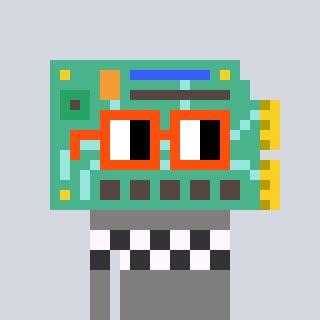
a pixel art character with square orange glasses, a chipboard-shaped head and a bluegrey-colored body on a cool background